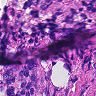
Metastatic tissue present: no